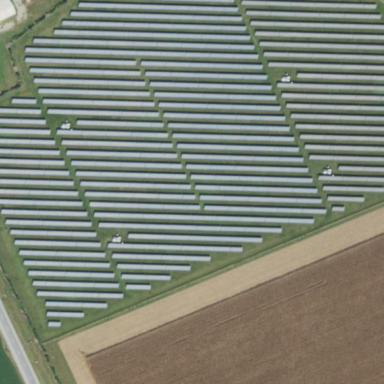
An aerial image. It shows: Solar power plant using photovoltaic technology.